The trace is the raw vibration amplitude of a rotating bearing as a function of time. Classify the bearing condition as one of: normal, inner_race, outer_race, ball.
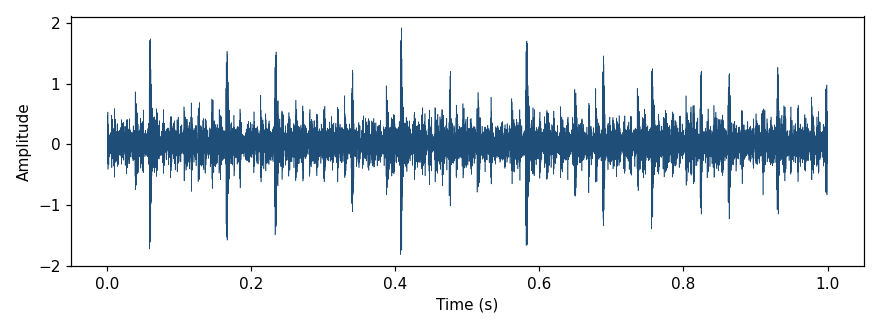
Answer: outer_race